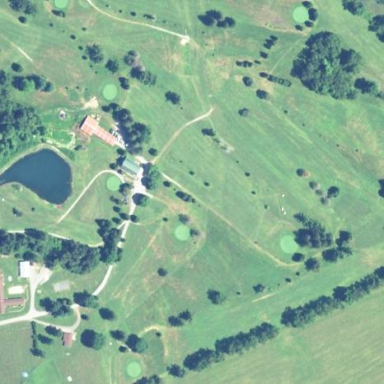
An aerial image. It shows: Golf course.